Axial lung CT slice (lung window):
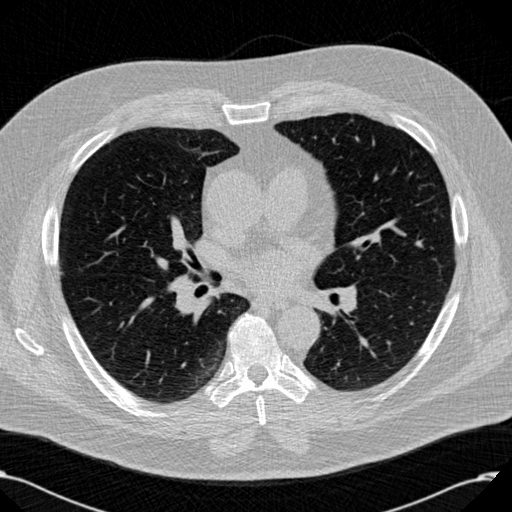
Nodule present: no